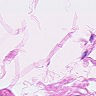
Metastatic tissue present: no